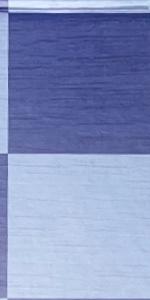
Label: Empty